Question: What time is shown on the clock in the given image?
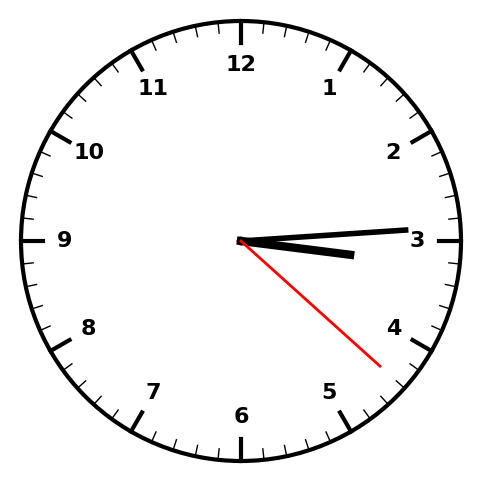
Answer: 03:14:22